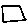
Label: square